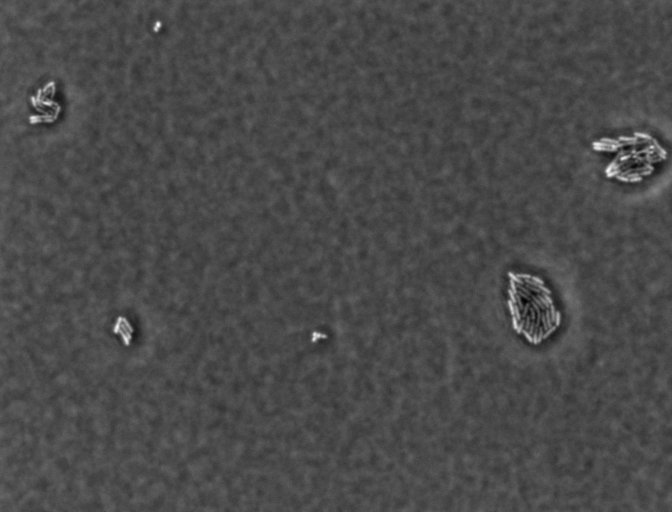
Salmonella enterica Enteritidis